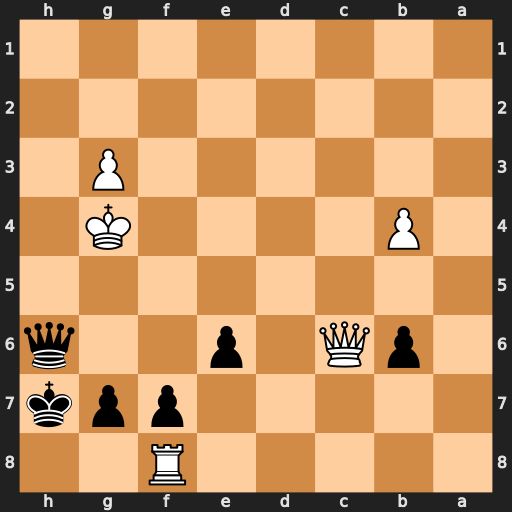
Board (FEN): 5R2/5ppk/1pQ1p2q/8/1P4K1/6P1/8/8
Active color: b
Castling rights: -
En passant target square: -
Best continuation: f5+ Kf3 Qh1+ Ke2 Qxc6